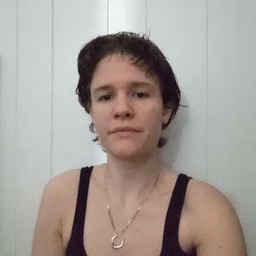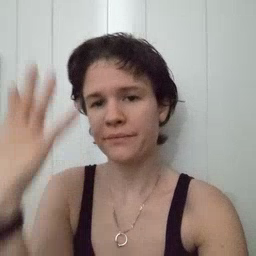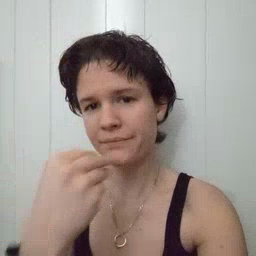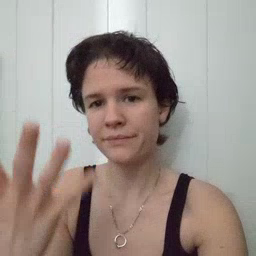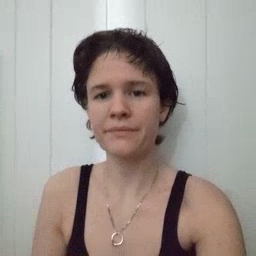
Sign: pretty